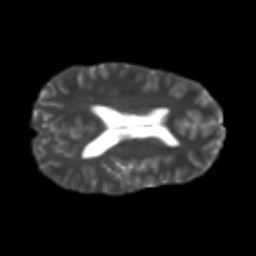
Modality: T2w
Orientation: axial
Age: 24
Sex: male
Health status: healthy
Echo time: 0.074 s